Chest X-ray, PA view. Patient: 60 years old, sex M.
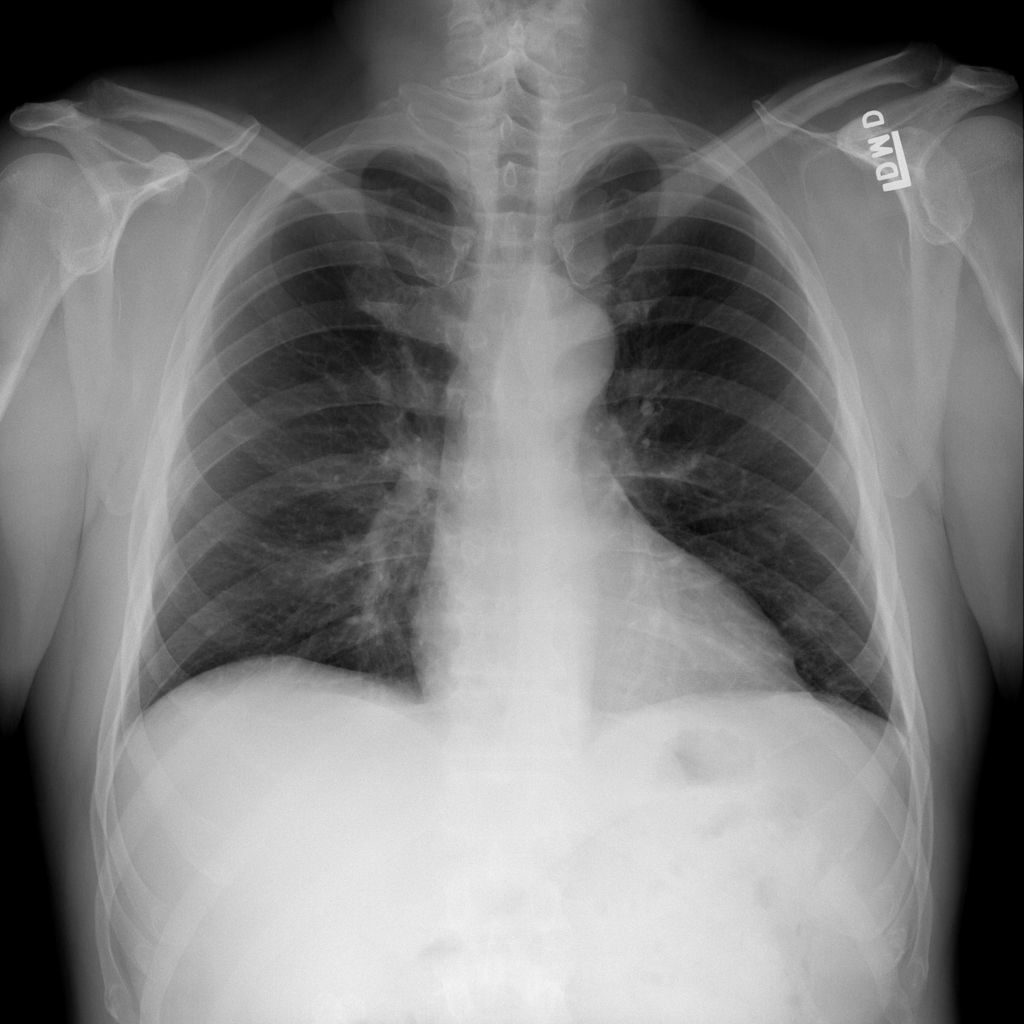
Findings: Emphysema